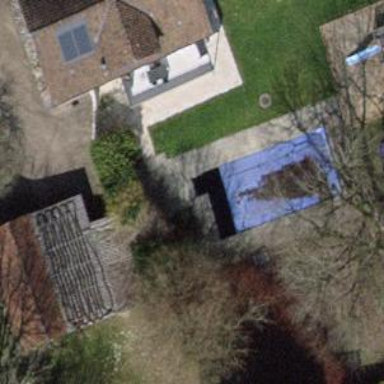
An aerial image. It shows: Swimming pool located in leisure land.